Field crop: tomato
Growth stage: 1
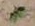
Species: solanum